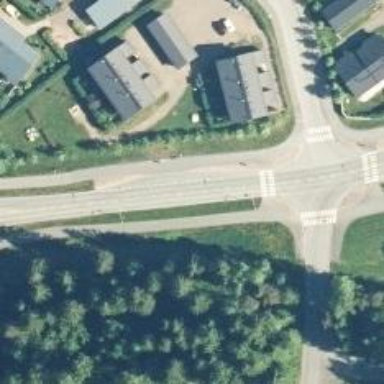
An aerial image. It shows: Tertiary road with asphalt surface.